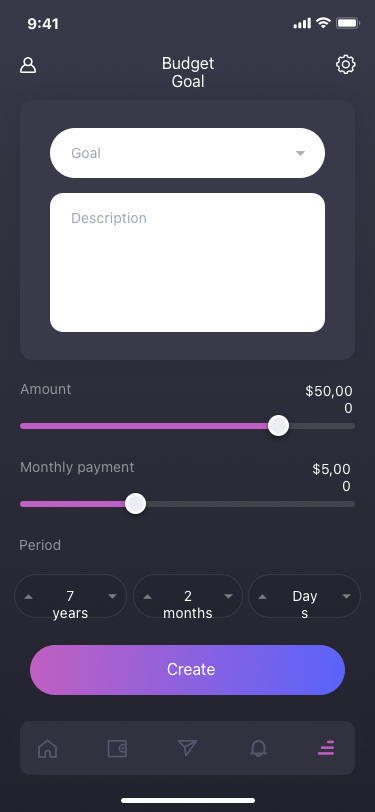
Text in this UI design:
Goal
Description
Amount
$50,000
Monthly payment
$5,000
Period
7 years
2 months
Days
Create
Budget Goal